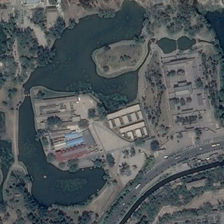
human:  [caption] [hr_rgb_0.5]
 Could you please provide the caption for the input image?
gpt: the water in the pool and the surrounding trees are green .

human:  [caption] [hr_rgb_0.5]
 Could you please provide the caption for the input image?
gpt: many green trees are around an irregular pond sparsely .

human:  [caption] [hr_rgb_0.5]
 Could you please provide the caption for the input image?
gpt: a park with lakes and trees .

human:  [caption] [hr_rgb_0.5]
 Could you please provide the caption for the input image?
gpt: many green trees are around an irregular pond sparsely .

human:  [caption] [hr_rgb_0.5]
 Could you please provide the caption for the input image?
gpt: a park with lakes and trees .